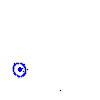
Particle: kaon